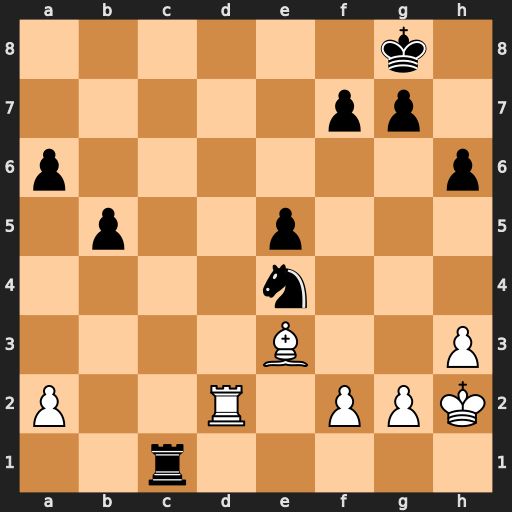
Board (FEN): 6k1/5pp1/p6p/1p2p3/4n3/4B2P/P2R1PPK/2r5
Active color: w
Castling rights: -
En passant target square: -
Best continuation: Rd8+ Kh7 Bxc1